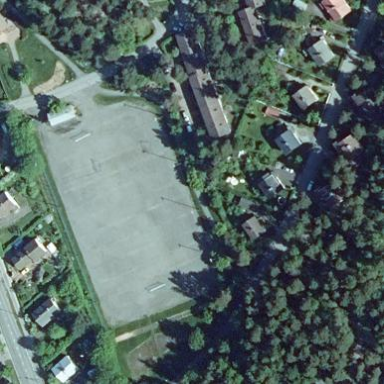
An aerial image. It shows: Recreation ground.